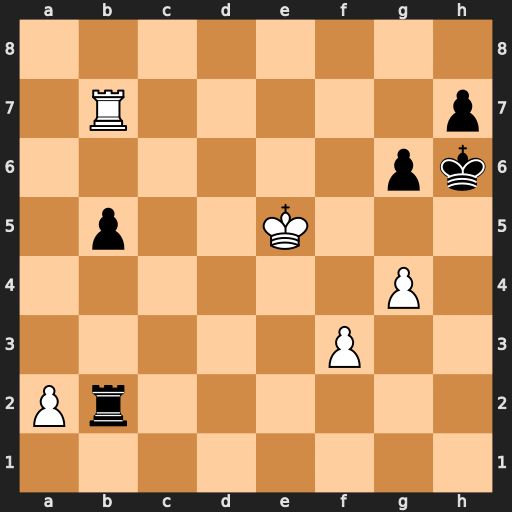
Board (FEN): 8/1R5p/6pk/1p2K3/6P1/5P2/Pr6/8
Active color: w
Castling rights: -
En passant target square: -
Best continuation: Kf6 Rg2 Rxb5 Rg3 Rb3